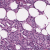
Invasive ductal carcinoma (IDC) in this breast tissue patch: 1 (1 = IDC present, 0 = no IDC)